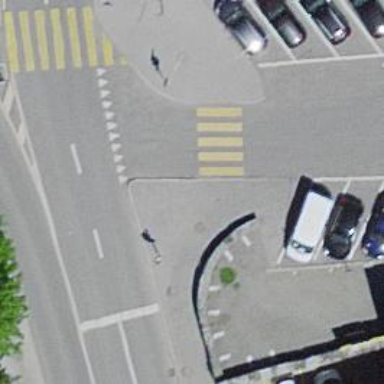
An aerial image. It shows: Kerb barrier.